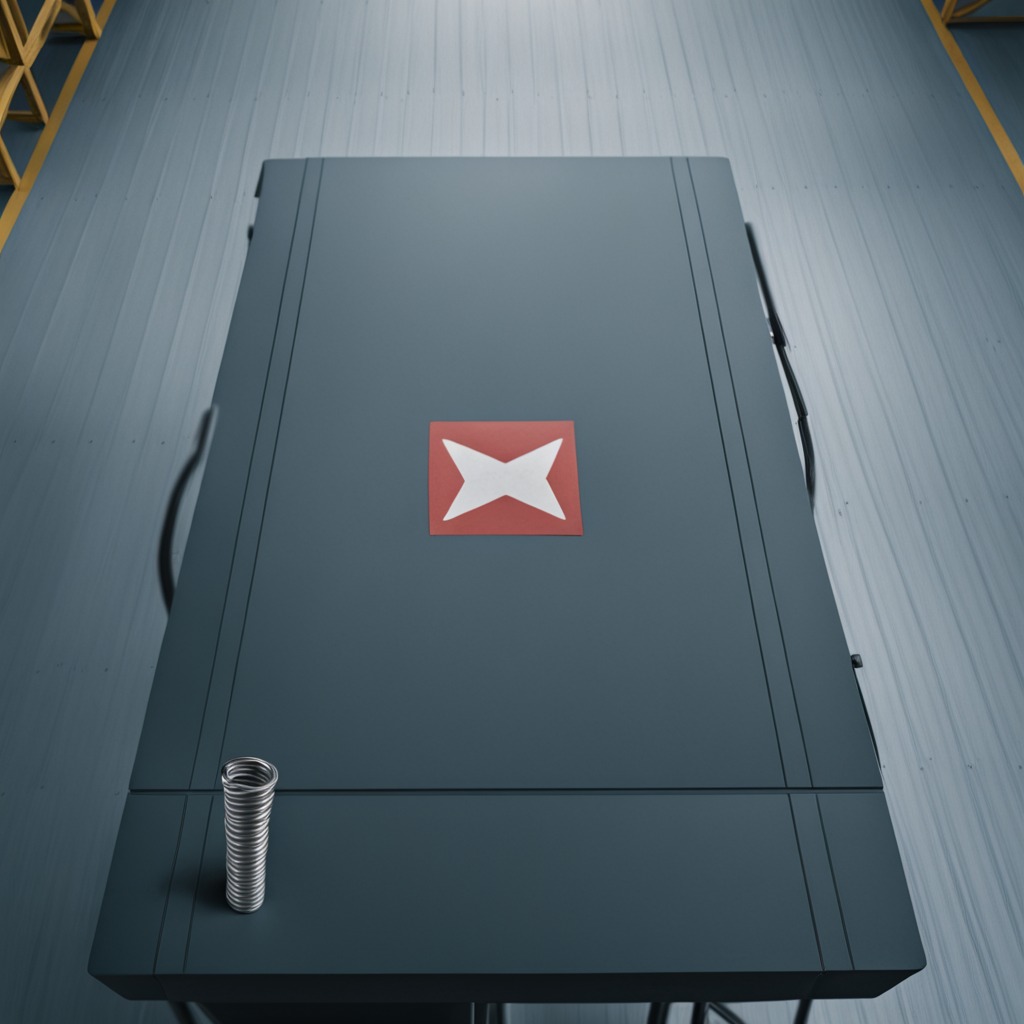
A coiled metal spring lies on a toolbox surface in an airplane hangar workshop.